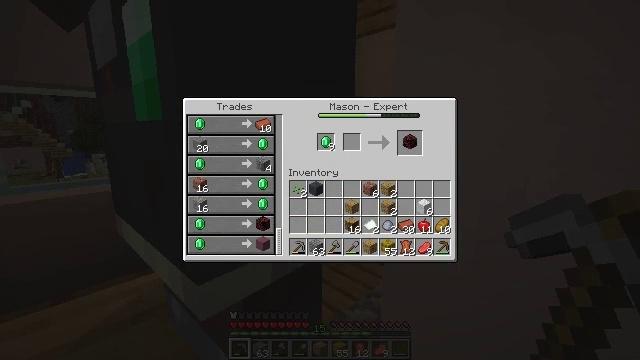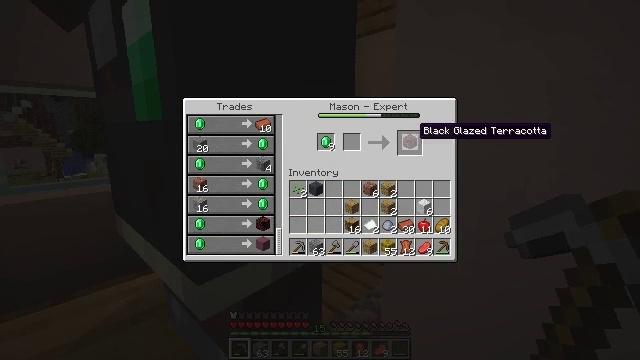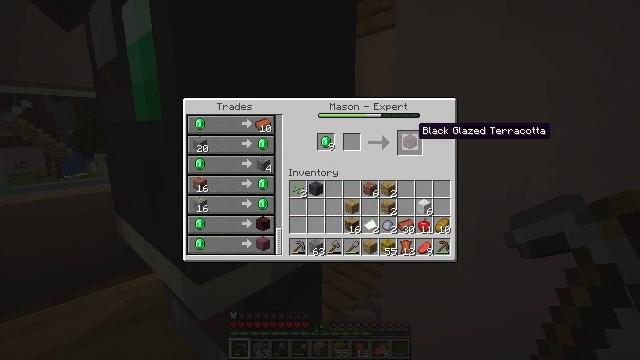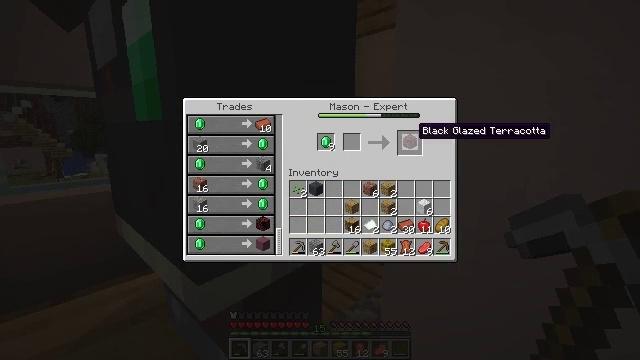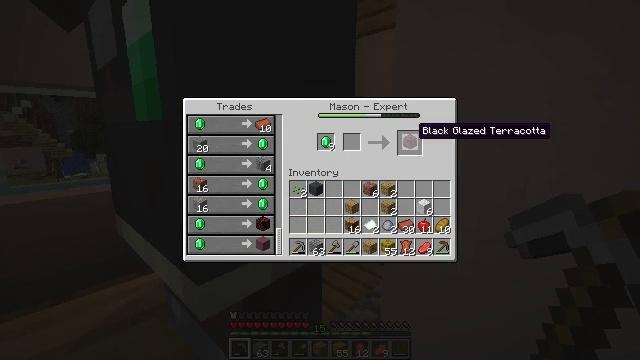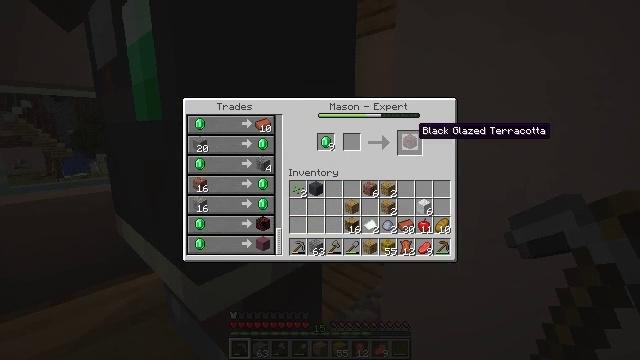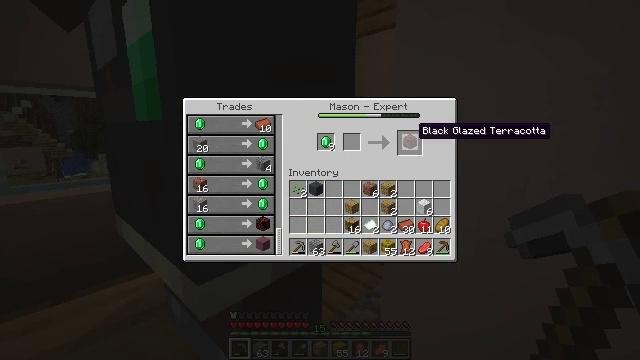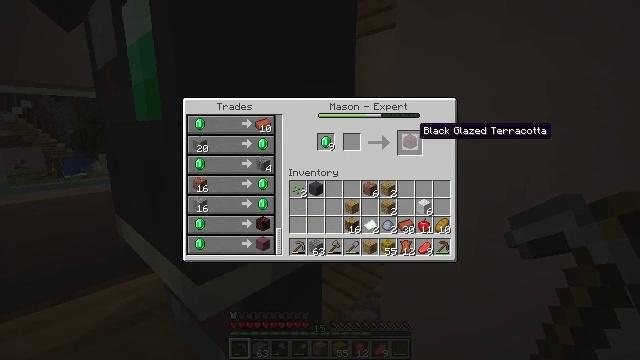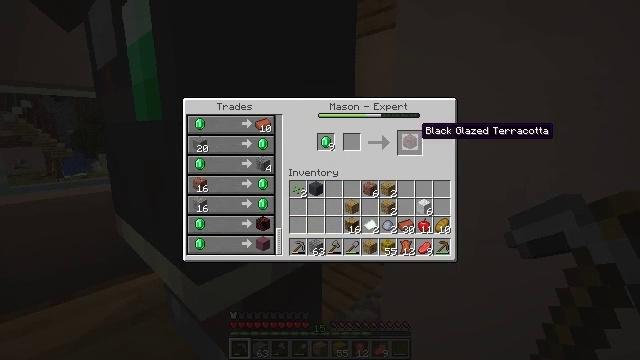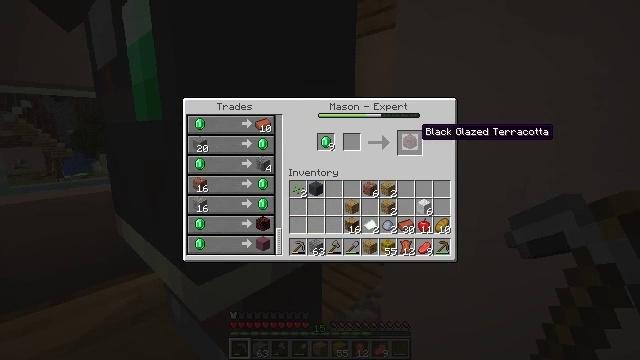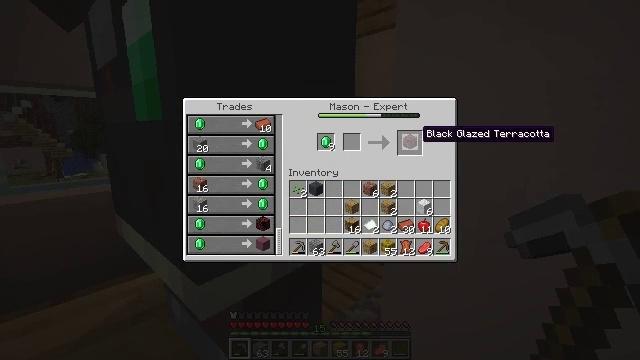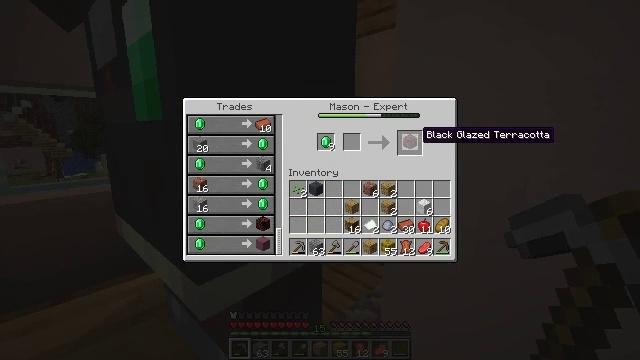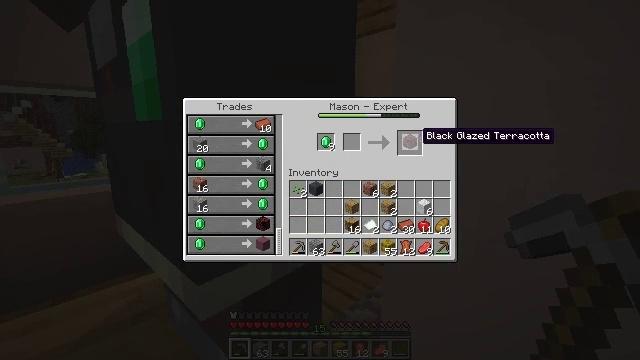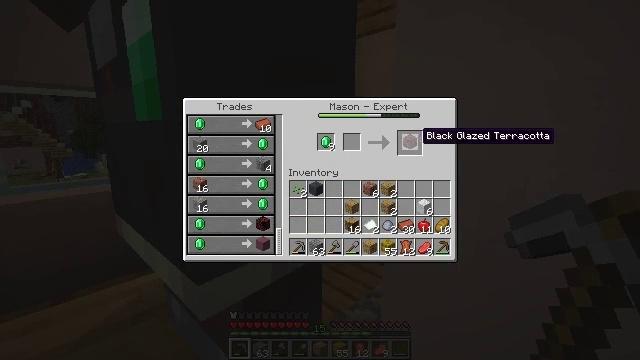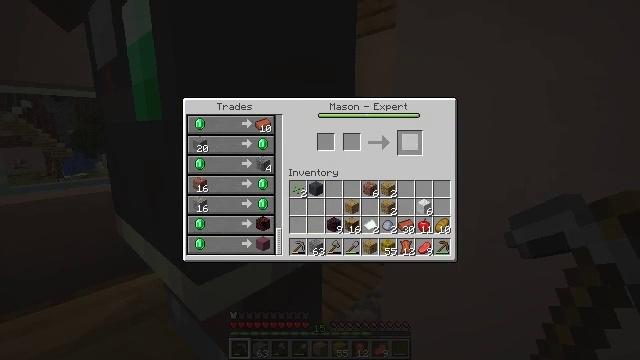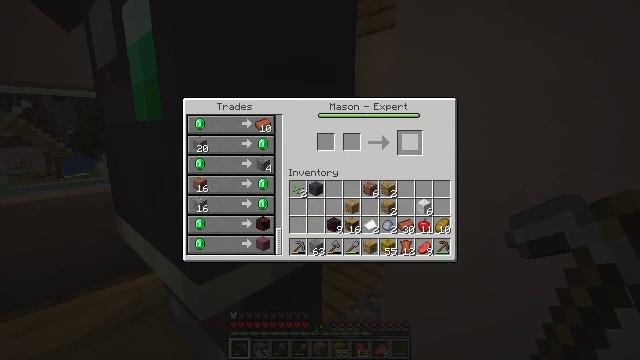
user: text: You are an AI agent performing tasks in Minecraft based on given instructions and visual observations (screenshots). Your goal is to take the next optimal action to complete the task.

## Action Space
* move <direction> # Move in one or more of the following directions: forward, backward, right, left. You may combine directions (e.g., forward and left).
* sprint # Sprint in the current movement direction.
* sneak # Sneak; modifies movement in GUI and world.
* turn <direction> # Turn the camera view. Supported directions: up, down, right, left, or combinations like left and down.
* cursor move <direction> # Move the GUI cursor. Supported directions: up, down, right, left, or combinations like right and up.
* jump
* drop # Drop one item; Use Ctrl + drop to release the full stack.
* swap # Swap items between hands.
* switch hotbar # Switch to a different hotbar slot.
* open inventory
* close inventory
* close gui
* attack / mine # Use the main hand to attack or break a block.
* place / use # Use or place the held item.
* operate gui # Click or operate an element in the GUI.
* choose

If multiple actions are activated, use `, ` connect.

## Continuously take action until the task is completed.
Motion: motion action
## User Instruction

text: Craft a black glazed terracotta.
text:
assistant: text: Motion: cursor move left
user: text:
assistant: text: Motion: no_op
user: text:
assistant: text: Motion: no_op
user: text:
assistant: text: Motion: no_op
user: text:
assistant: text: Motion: no_op
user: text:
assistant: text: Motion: sneak
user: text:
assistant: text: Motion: sneak
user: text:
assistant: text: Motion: sneak
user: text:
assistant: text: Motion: sneak
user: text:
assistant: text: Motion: sneak
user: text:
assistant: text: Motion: sneak
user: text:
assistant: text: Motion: sneak
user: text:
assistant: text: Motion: sneak
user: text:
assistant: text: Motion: sneak, operate gui
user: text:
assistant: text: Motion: sneak, operate gui
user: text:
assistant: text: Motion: sneak
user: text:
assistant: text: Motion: sneak
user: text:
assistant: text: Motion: sneak
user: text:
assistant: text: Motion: sneak